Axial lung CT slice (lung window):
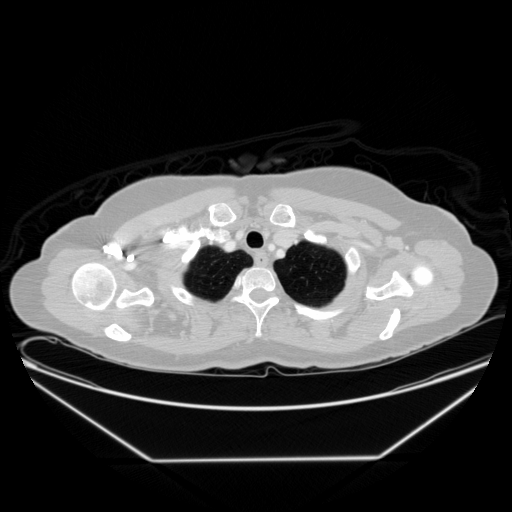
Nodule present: no